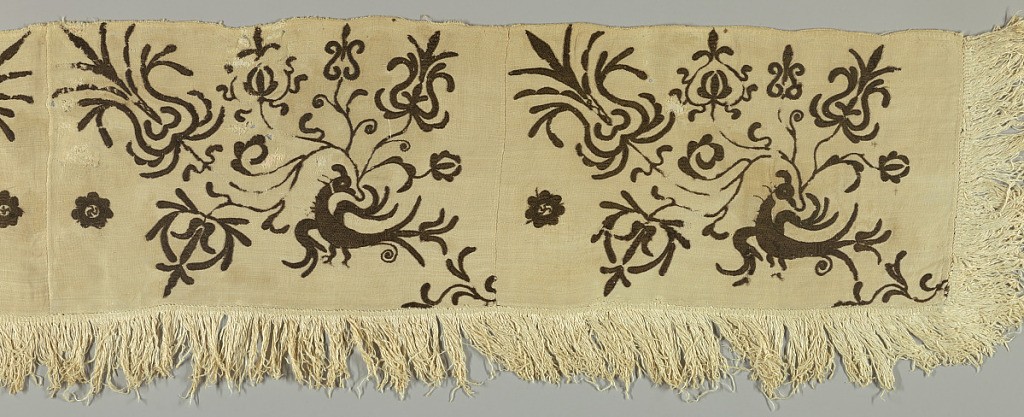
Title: Fragment
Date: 17th–18th century
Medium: wool on linen Technique: embroidered
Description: Four natural linen rectangular fragments sewn together, each embroidered in brown wool showing a bird in a scrolling branch with exotic blossoms. Two panels the mirror image of the other. Length of weft-loop fringe of about 3" sewn to three sides.